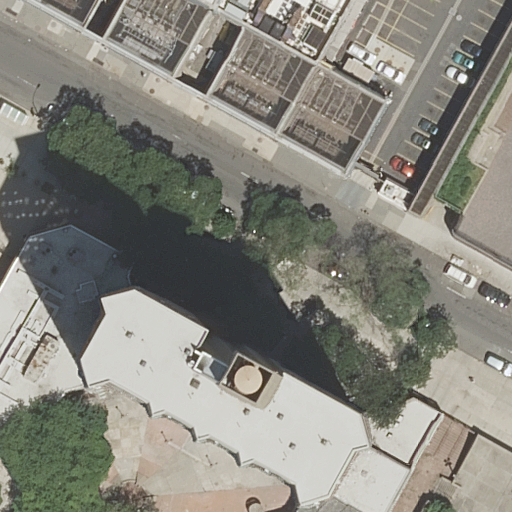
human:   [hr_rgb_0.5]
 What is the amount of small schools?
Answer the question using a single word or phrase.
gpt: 0

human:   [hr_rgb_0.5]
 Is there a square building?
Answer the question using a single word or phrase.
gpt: no

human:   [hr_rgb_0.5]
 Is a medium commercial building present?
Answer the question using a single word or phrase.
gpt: no

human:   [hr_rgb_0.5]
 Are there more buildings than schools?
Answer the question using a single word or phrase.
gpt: yes

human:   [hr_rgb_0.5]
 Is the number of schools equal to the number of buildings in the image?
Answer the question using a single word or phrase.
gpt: no

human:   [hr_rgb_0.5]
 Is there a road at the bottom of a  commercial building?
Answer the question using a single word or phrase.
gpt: no

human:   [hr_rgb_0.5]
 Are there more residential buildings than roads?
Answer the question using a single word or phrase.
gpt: yes

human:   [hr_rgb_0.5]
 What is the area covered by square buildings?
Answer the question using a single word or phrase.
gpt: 0m2

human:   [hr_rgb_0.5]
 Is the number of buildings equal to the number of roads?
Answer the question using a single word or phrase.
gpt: no

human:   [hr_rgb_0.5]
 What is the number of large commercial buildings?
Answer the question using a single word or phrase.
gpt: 0

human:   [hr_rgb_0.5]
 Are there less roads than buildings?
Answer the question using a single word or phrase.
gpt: yes

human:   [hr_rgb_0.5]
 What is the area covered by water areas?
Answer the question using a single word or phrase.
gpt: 0m2

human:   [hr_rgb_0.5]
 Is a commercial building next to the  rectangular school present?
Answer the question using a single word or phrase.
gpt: no

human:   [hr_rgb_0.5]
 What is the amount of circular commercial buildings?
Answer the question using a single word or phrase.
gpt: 0

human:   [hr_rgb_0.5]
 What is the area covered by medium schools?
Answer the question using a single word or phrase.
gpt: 389m2

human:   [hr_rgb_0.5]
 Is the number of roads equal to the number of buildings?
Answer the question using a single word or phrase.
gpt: no

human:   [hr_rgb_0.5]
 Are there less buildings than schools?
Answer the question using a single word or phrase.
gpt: no

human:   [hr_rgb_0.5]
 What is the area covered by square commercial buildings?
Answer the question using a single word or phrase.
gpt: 0m2

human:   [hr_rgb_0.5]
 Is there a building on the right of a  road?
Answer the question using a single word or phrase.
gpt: yes

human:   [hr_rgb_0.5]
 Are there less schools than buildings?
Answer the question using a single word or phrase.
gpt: yes

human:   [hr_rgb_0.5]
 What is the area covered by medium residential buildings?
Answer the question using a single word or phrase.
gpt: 0m2

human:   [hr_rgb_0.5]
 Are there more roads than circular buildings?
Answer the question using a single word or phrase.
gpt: yes

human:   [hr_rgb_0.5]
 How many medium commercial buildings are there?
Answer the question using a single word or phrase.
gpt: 0

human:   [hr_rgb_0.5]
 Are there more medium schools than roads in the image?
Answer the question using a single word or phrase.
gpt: no

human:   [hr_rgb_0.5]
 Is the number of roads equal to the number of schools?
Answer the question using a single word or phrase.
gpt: no

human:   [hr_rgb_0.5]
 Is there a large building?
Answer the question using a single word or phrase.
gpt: yes

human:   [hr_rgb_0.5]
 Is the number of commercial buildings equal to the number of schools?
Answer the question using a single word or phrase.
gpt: no

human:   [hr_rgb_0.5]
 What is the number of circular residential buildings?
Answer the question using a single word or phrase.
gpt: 0

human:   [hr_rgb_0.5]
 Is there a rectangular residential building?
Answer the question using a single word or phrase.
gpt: no

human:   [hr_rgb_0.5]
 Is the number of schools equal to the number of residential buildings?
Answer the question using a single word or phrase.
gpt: no

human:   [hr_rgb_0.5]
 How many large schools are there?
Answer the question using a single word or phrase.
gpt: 0

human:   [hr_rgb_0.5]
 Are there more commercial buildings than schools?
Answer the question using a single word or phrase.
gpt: no

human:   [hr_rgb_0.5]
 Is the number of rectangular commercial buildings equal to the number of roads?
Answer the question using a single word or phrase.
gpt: no

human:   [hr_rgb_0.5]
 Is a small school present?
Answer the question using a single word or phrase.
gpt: no

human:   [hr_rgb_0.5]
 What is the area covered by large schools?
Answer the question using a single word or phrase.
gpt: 0m2

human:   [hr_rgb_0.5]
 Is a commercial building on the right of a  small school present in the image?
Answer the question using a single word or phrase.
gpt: no